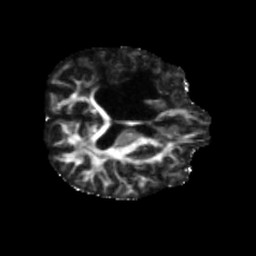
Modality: FA
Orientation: axial
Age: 57
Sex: male
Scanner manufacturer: siemens
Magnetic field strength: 3 T
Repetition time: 5.47 s
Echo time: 0.0854 s